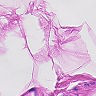
Metastatic tissue present: no